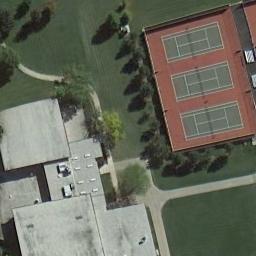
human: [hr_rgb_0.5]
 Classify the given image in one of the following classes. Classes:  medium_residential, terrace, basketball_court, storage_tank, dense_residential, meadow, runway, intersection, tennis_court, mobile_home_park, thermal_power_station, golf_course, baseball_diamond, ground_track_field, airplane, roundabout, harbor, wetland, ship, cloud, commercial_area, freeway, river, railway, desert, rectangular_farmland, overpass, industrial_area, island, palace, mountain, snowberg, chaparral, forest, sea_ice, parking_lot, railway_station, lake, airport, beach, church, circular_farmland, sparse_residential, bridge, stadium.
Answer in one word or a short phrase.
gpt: tennis_court